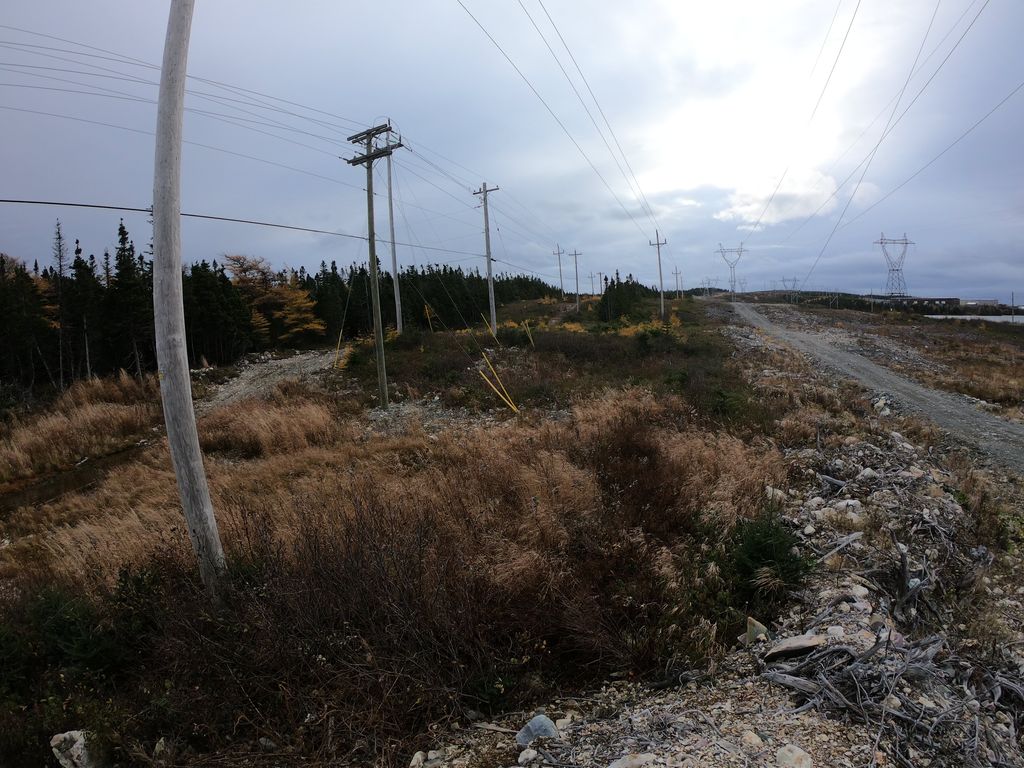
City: st_johns